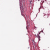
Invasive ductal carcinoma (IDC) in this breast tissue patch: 0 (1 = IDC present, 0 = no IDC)